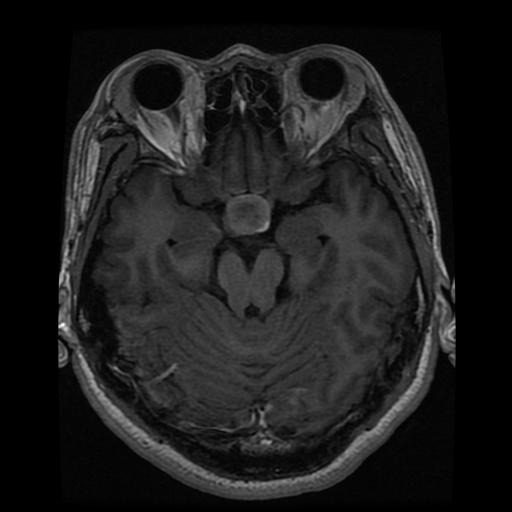
Label: pituitary